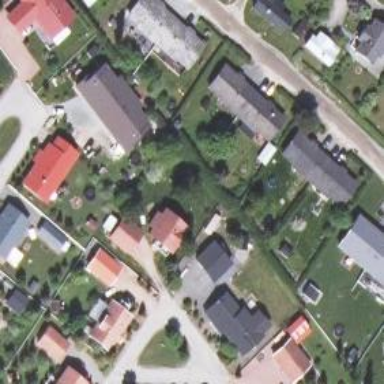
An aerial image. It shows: Residential area.